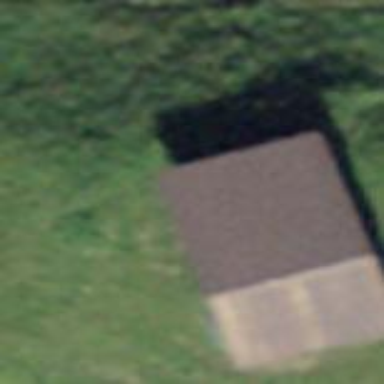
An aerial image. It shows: Rural barn.